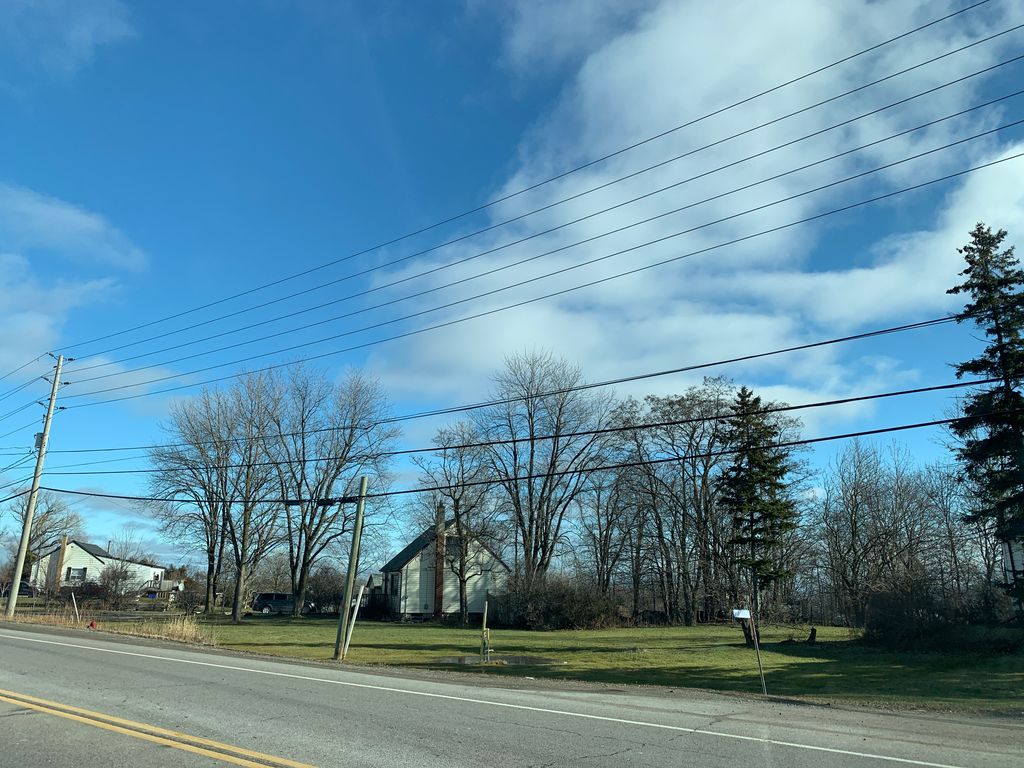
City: hamilton